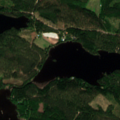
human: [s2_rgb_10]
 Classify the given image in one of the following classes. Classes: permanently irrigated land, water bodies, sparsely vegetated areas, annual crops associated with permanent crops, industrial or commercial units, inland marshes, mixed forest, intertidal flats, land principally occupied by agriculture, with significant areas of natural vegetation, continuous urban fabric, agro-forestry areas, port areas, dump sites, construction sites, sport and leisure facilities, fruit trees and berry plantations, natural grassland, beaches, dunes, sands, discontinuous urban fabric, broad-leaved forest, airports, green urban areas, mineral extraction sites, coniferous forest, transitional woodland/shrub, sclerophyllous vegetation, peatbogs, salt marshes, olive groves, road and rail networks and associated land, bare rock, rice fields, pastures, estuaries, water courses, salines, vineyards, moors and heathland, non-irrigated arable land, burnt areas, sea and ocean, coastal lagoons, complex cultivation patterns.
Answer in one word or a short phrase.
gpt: coniferous forest, mixed forest, water bodies